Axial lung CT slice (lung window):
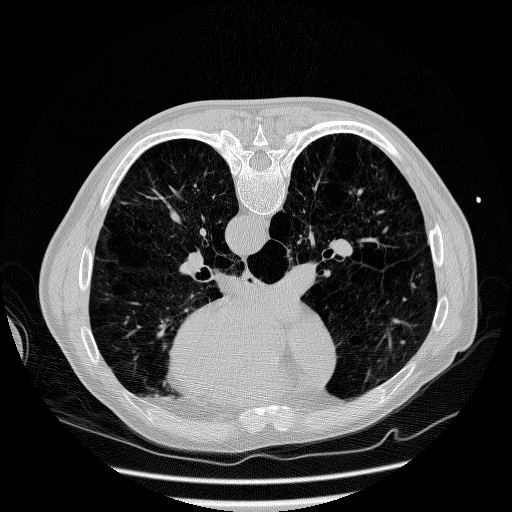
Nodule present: no